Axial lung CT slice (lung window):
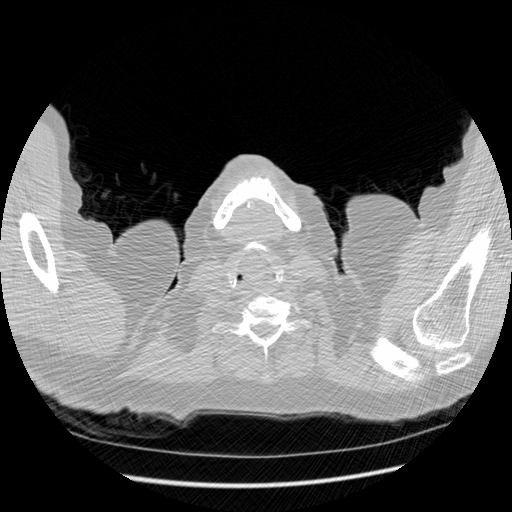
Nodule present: no